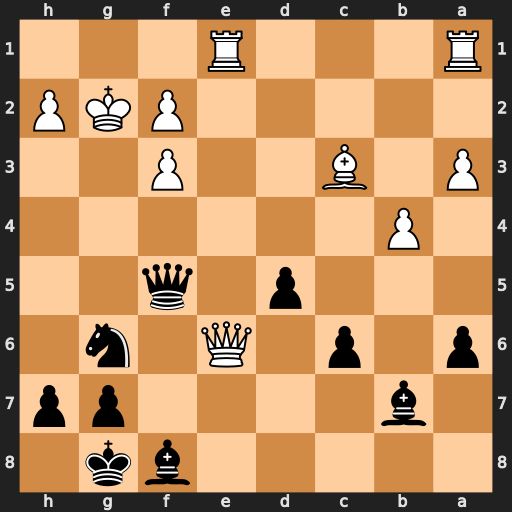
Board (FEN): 5bk1/1b4pp/p1p1Q1n1/3p1q2/1P6/P1B2P2/5PKP/R3R3
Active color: b
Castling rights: -
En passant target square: -
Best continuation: Qxe6 Rxe6 Nf4+ Kg3 Nxe6